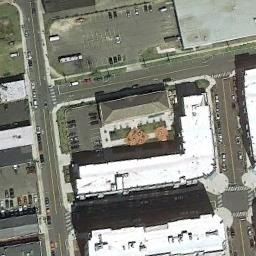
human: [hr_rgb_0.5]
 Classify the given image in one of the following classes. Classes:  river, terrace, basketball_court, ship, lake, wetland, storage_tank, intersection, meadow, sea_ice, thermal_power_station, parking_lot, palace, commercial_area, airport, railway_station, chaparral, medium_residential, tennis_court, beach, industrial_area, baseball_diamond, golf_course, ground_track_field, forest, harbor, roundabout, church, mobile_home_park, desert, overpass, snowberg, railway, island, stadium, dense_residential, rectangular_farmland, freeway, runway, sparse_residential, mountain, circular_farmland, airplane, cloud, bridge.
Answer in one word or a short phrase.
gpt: commercial_area